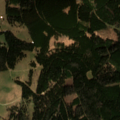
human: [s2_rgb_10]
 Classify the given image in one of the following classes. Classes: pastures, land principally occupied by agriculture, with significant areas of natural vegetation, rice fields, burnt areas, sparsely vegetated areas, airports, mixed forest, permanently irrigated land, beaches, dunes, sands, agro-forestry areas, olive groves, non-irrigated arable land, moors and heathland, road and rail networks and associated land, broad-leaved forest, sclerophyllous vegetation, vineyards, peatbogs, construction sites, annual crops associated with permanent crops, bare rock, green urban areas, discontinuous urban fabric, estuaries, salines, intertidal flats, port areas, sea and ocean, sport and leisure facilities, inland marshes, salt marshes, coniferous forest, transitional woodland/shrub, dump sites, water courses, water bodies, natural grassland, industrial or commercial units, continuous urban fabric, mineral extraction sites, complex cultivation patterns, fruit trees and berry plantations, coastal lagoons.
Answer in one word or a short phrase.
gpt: coniferous forest, mixed forest, natural grassland